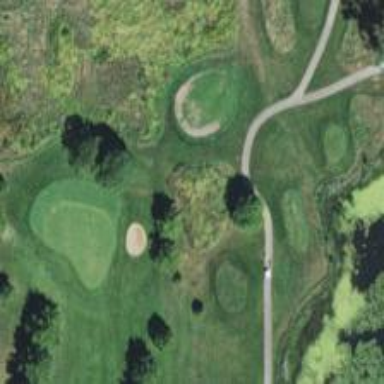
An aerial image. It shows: Path used for both walking and golf.